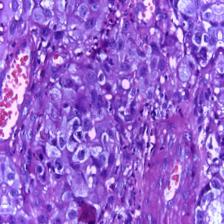
Diagnosis: OSCC